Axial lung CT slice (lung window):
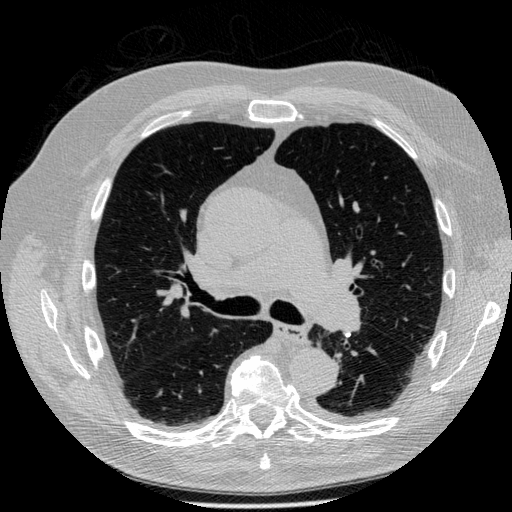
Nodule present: no